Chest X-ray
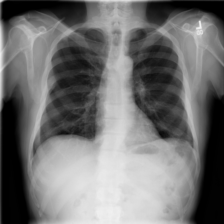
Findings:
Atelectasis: negative
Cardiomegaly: negative
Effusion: negative
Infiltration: negative
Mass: negative
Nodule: negative
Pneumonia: negative
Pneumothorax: negative
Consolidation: negative
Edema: negative
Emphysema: negative
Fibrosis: negative
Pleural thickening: negative
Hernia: negative